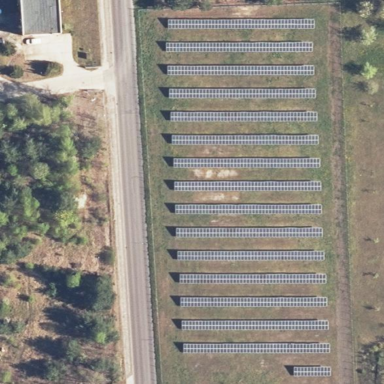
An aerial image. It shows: Solar photovoltaic generator enclosed by fence.